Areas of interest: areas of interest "Badminton Court"
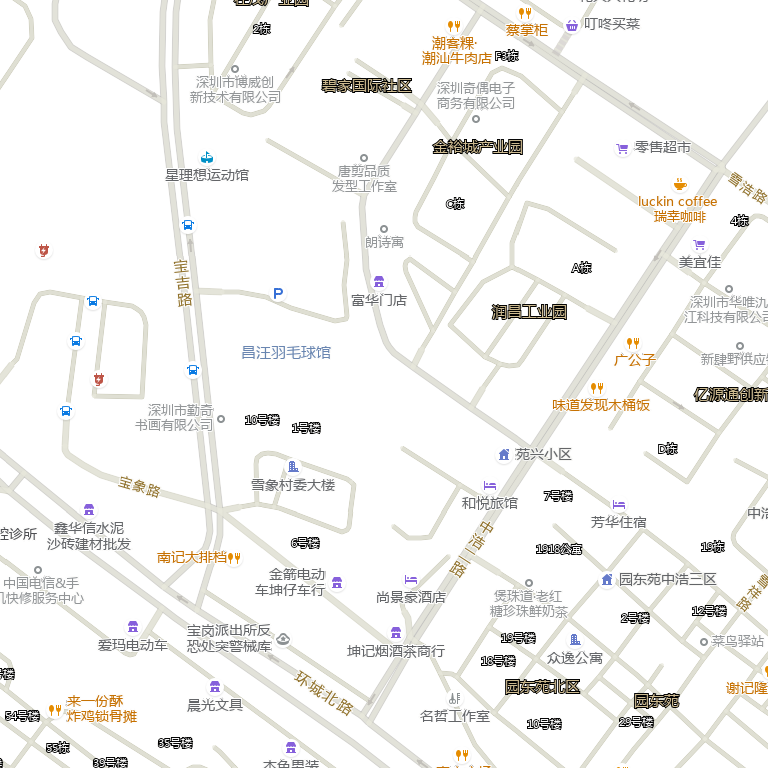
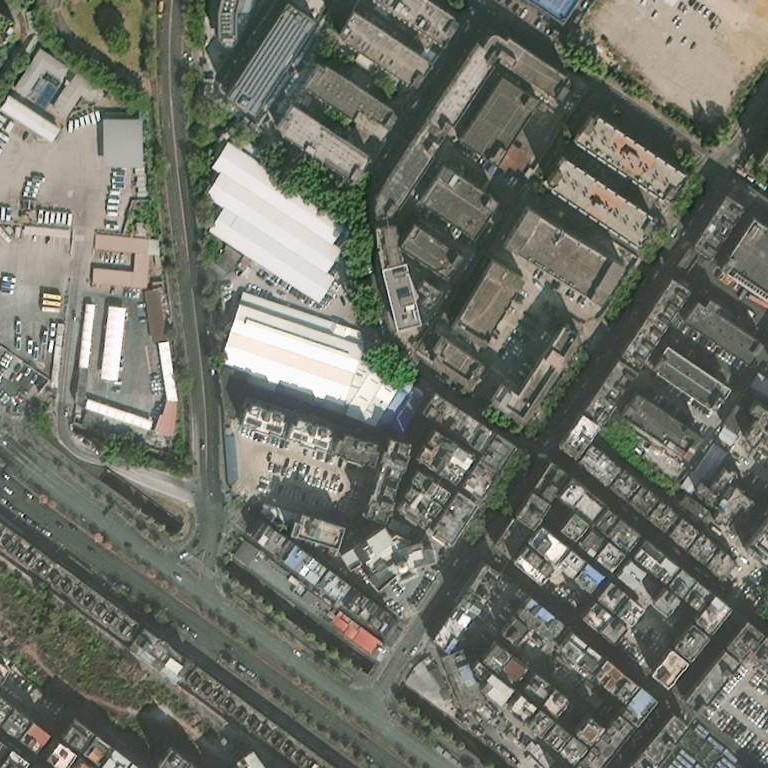